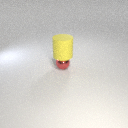
small red metal sphere below large yellow rubber cylinder